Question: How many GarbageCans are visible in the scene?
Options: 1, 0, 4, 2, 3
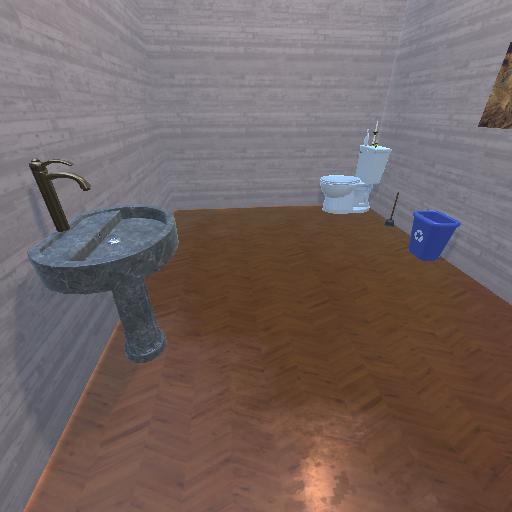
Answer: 1